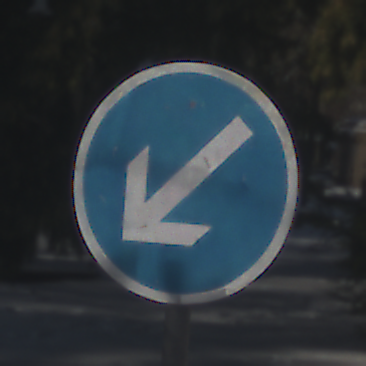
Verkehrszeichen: VorgeschriebeneVorbeifahrtLinks
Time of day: MorningAfternoon
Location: Outdoor (Special)
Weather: Clear
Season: Winter
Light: Natural